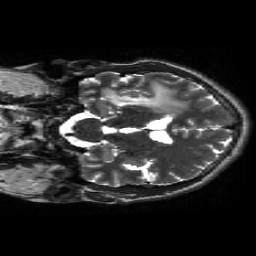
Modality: T2w
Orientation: coronal
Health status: ill
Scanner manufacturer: siemens
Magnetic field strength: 3 T
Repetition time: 8.15 s
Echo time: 0.095 s